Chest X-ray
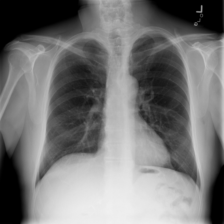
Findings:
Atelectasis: negative
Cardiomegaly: negative
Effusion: negative
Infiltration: negative
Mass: negative
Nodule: negative
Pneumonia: negative
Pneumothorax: negative
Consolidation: negative
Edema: negative
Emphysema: negative
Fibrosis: negative
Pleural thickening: negative
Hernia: negative